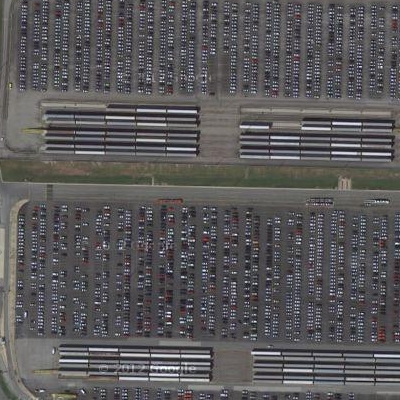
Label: Parking